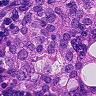
Metastatic tissue present: yes